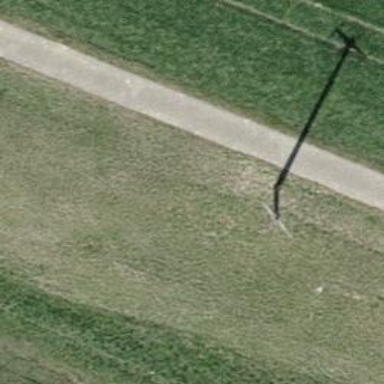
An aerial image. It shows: Minor power line.